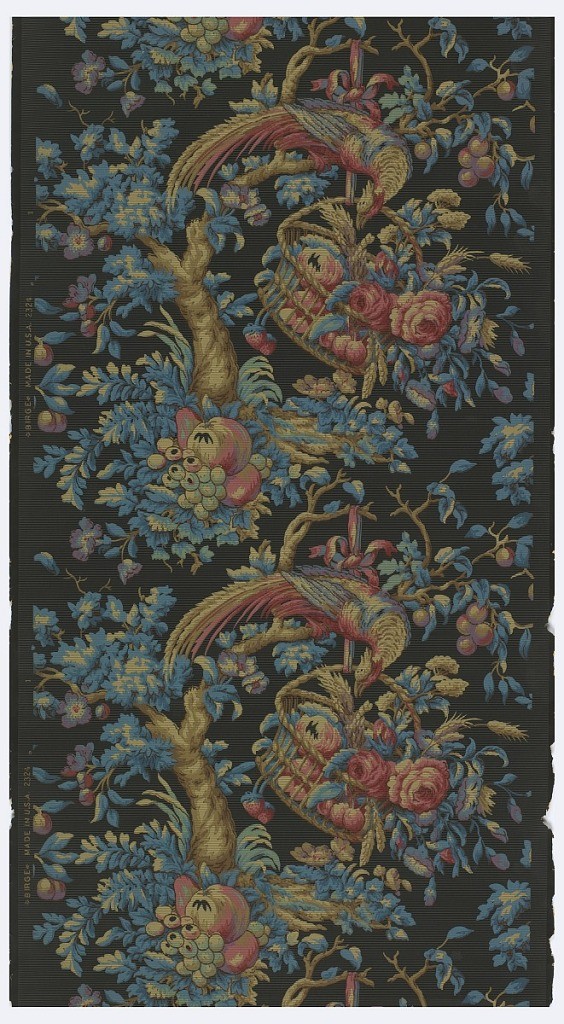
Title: Sidewall
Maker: M.H. Birge & Sons Co., 1834
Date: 1900–1920
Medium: Machine-printed on paper
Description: Large colorful bird perched in a tree. The bird is looking into a basket containing flowers and wheat. There is fruit sitting around the base of the tree. Printed in red, blue and tan on a black ground.